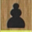
Piece: bP